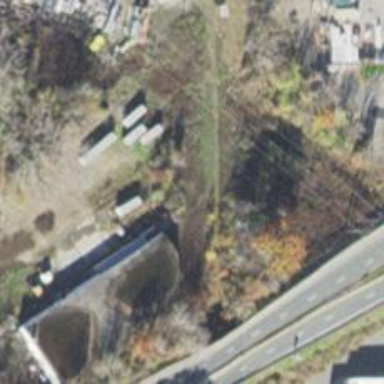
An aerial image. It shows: Abandoned railway.